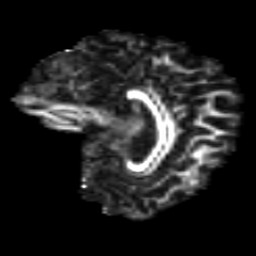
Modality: FA
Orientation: sagittal
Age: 14
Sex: male
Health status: ill
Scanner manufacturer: ge
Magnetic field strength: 3 T
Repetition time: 6.752 s
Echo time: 0.079 s